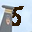
Label: 5